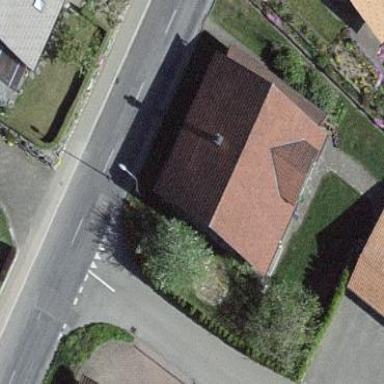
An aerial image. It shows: Residential building.